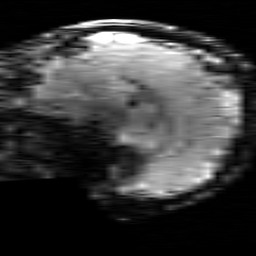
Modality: T2starw
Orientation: sagittal
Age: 21
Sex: male
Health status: healthy
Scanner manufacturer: siemens
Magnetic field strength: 3 T
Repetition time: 0.7 s
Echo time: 0.02 s